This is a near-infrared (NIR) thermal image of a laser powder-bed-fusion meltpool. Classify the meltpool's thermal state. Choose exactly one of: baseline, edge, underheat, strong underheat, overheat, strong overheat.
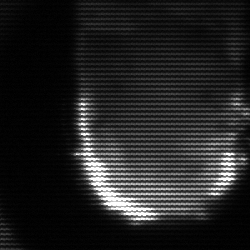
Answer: baseline